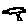
Label: tree